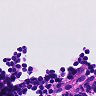
Metastatic tissue present: no